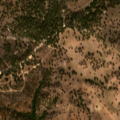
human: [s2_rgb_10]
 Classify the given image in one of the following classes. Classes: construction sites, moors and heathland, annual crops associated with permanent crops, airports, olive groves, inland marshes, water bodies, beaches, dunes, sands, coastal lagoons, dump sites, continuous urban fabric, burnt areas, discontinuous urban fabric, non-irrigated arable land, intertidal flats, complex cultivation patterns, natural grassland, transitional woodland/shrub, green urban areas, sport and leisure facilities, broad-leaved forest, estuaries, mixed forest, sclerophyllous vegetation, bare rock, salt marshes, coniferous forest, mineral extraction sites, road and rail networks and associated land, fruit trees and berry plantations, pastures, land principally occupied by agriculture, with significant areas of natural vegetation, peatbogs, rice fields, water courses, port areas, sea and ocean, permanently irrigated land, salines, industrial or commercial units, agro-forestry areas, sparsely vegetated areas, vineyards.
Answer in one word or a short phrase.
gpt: non-irrigated arable land, agro-forestry areas